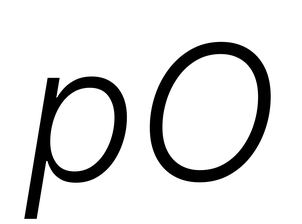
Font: Inter-Italic_Light_Italic